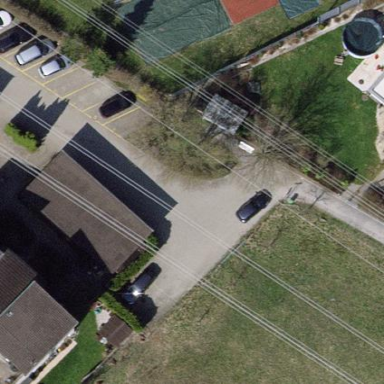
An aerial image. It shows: Group of garages.